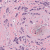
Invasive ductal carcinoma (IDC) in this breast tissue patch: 1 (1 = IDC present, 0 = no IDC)